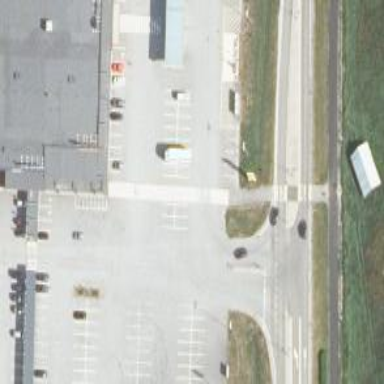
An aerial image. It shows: Marked road crossing.